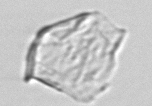
Label: detritus_transparent